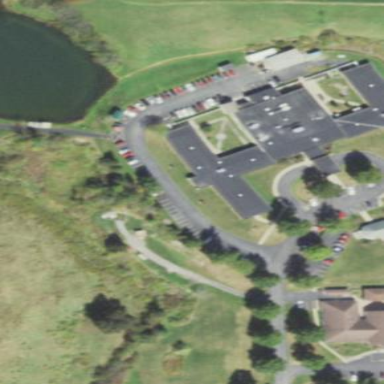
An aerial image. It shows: Nursing home building.